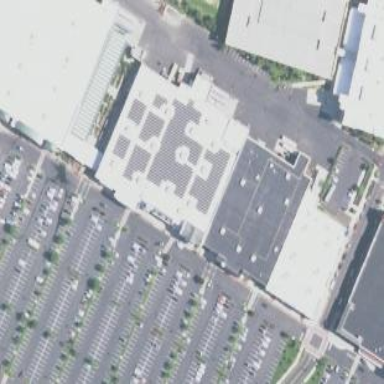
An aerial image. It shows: Retail building.